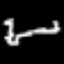
Label: squiggle